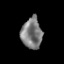
Tissue: prostate
Cell type: Epithelial cells
Senescence score: 0.2877
Nuclear area (px): 629
Mean DAPI intensity: 124.194